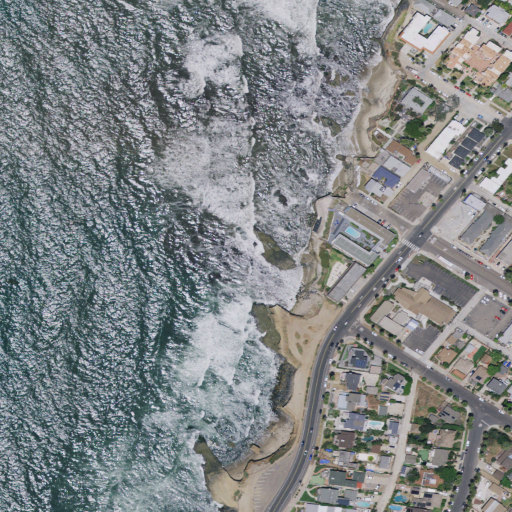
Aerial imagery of cape in California named Osprey Point containing open water, medium intensity development, high intensity development, shrub, and low intensity development